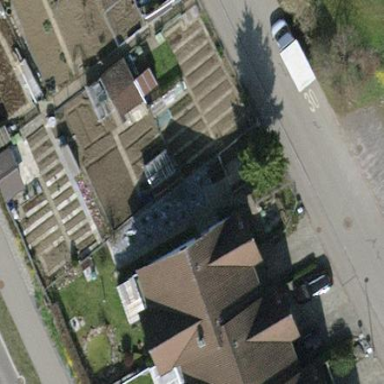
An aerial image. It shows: Terrace building.